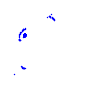
Particle: proton